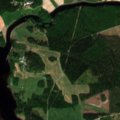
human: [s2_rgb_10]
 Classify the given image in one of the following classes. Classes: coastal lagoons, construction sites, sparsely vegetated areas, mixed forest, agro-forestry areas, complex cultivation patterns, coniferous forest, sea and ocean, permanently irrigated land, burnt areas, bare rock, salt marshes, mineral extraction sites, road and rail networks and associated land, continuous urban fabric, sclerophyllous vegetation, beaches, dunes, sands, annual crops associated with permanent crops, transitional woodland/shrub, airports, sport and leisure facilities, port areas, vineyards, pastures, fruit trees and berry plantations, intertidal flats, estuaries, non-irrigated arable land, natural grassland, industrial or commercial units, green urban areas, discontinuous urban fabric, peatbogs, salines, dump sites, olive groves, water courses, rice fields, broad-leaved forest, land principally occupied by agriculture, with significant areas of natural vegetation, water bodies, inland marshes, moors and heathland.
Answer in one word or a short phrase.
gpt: land principally occupied by agriculture, with significant areas of natural vegetation, coniferous forest, mixed forest, water bodies